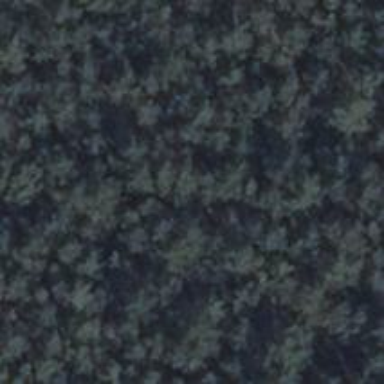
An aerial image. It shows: Forest area.